Current action and preconditions to check: trajectory_clear

Your task: For each precondition in the list above, predict whether it will hold at this action.

Consider the current scene as observed from the mobile robot's camera, and analyze the predicted future states of all dynamic agents (e.g., people, animals, vehicles, or any moving entities) within the NEXT SECOND.

IMPORTANT: Only answer "very likely" if you are absolutely certain—based on strong, clear evidence—that a dynamic agent will violate the precondition in the predicted future state. Do NOT answer "very likely" for unlikely, ambiguous, or low-probability risks.

Ask yourself for each precondition: Is there a high probability, with clear and convincing evidence, that the predicted future states of any dynamic agent will interfere with the predicted future state of the currently executing action within the NEXT SECOND, causing that precondition to fail?

Assess the risk level based on these predictions. Use "likely" or "very likely" if motions create a clear risk of interference.

Use "neutral" or "improbable" if agents are nearby but their predicted paths are clearly diverging or non-conflicting.

Failure Risk Categories: "very improbable", "improbable", "neutral", "likely", "very likely"

Answer Format: Output ONLY the probability_of_failure value from these categories: "very improbable", "improbable", "neutral", "likely", "very likely"

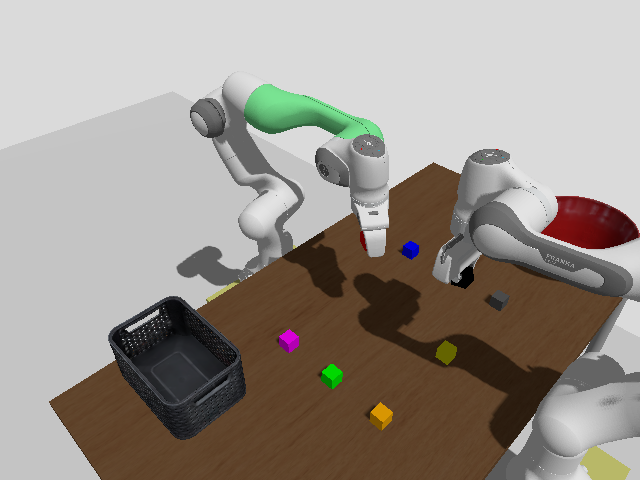

Answer: improbable